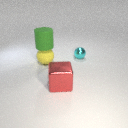
small cyan metal sphere behind large red metal cube